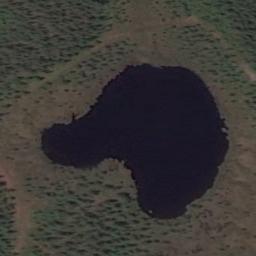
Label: lake